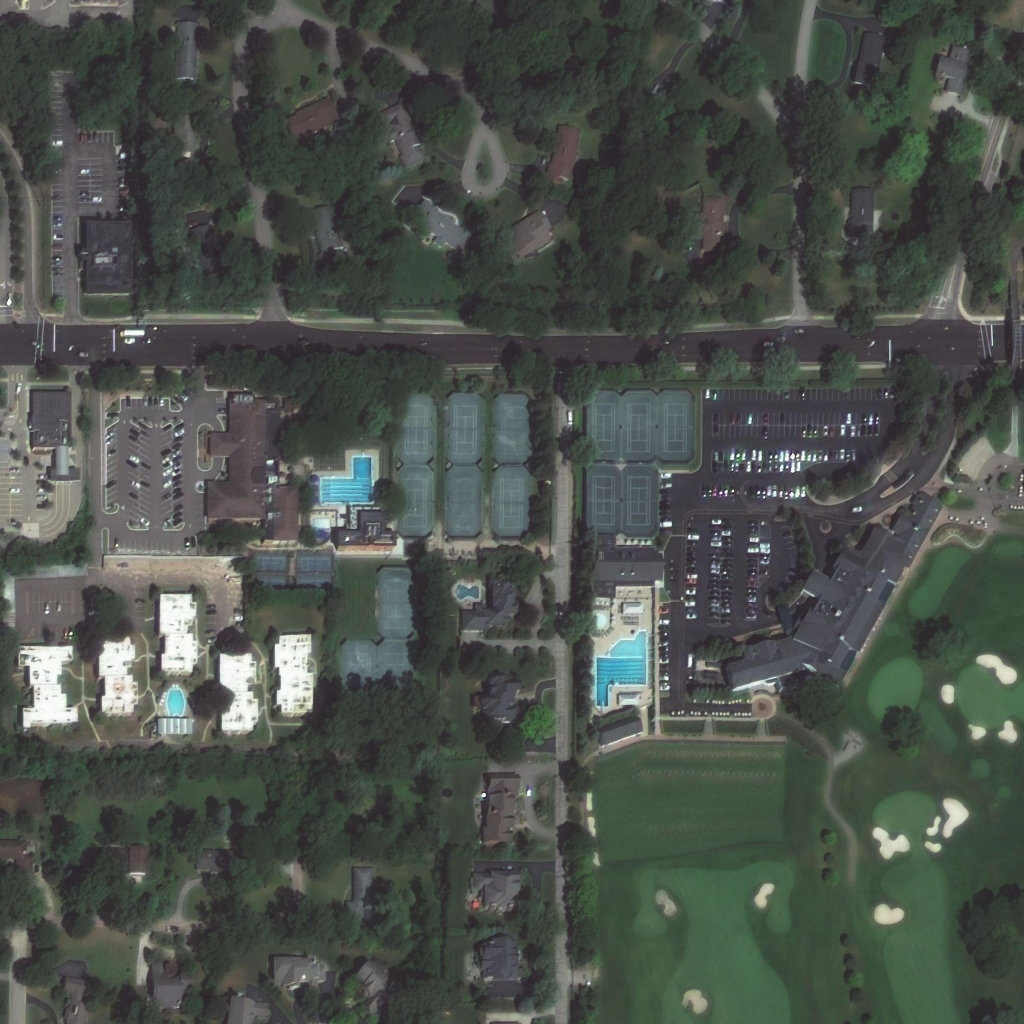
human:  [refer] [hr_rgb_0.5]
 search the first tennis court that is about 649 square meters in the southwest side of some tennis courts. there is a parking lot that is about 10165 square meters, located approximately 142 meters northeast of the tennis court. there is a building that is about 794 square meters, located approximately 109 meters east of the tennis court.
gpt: <box>[[33, 62, 36, 69, 0]]</box>